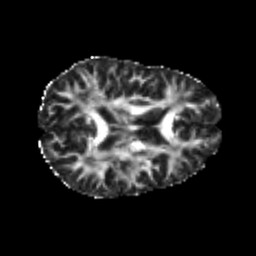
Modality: FA
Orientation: axial
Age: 21
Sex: female
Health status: healthy
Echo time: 0.074 s